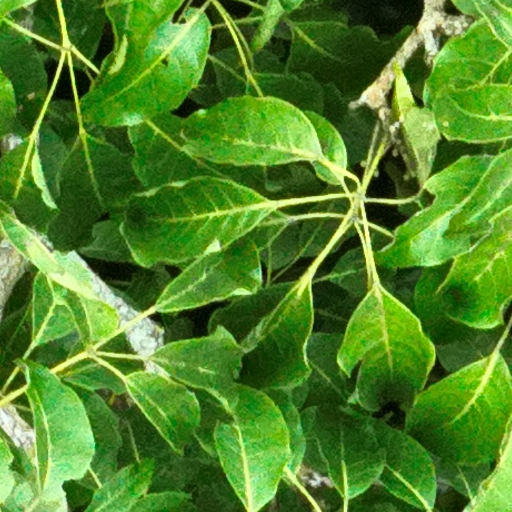
Species: Handroanthus guayacan
GBIF accepted scientific name: Handroanthus guayacan
Crown area (m\u00b2): 129.352